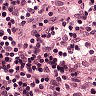
Metastatic tissue present: no